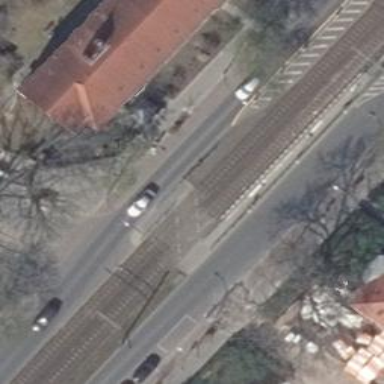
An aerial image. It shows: Tram crossing on the railway.